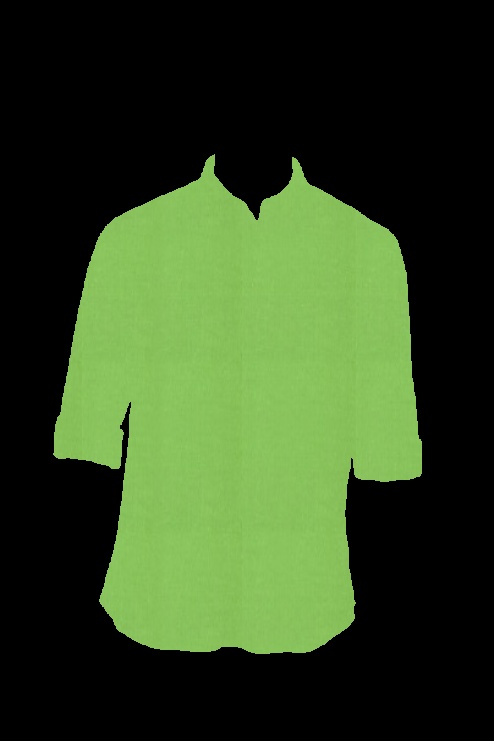
lime green shirt